Question: table :
'''
name | isActive //(bit - not nullable)
___________________
a 1
b 1
c 0
d 0
... ...
'''
in the UI I have this :

the user can select if he wantd only the 'Active ones' , 'Non Active ones' , 'Nothing'
Im creating a vector which can have one of these values : ''11,10,01,00''
> 10 = give me the active , dont give me - non actives01 = give me the non active , dont give me - actives11 give me both ...
00 nothing ...
this is the start .
but im looking for the most way of the 'where' clause in my query :
my shoot :
'''
select ...
WHERE isActive = CASE WHEN LEFT(@vector, 1) = RIGHT(@vector, 1)
AND RIGHT(@vector, 1) = '1' THEN isActive
ELSE
... ( more option calculations ( bad and long and non elegant ...)
END
'''
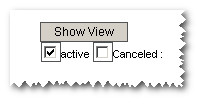
Answer: I don't understand what do you mean by '00 - NOTHING'. Actually, it means that you don't need to execute the query.
You can try this:
'''
...
WHERE isActive=@isActive OR @isActive IS NULL
'''
When you care about 'isActive' you pass '1' or '0' to '@isActive', when you don't you pass 'NULL'.
But this query will not use indexes over 'isActive'.